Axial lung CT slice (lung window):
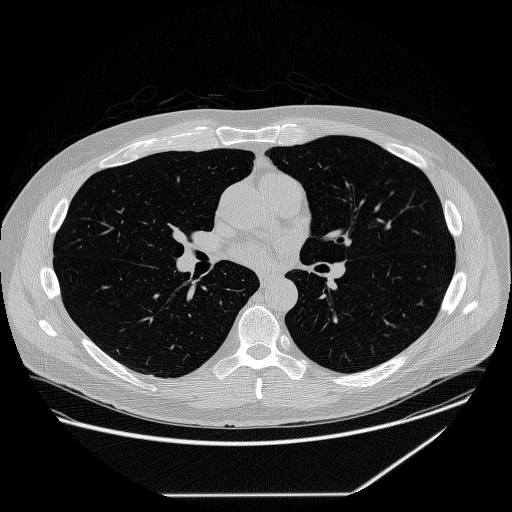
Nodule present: no